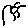
Label: flower